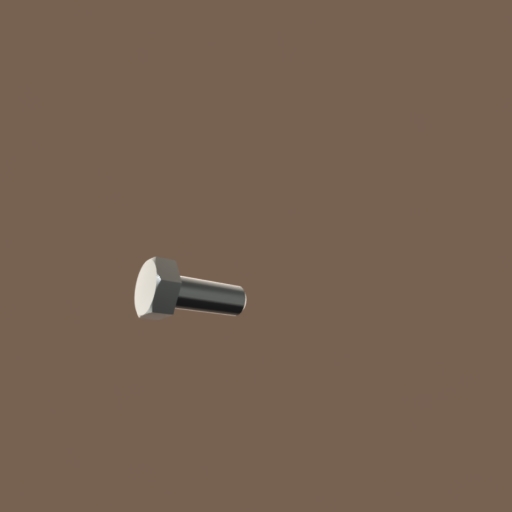
Label: bolt